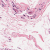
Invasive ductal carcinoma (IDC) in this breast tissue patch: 0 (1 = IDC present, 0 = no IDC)